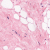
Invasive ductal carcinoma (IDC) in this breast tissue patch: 0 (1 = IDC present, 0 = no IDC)